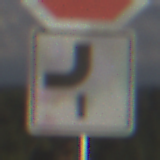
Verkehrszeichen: VerlaufVorfahrtsstrasse7
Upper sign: Stop
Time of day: MorningAfternoon
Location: Outdoor (Nature)
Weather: PartlyCloudy
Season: NotSpecified
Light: Natural